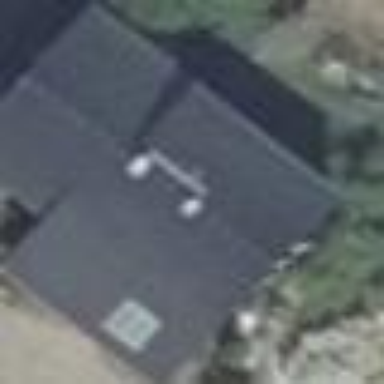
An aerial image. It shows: Simple house.